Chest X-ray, PA view. Patient: 15 years old, sex M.
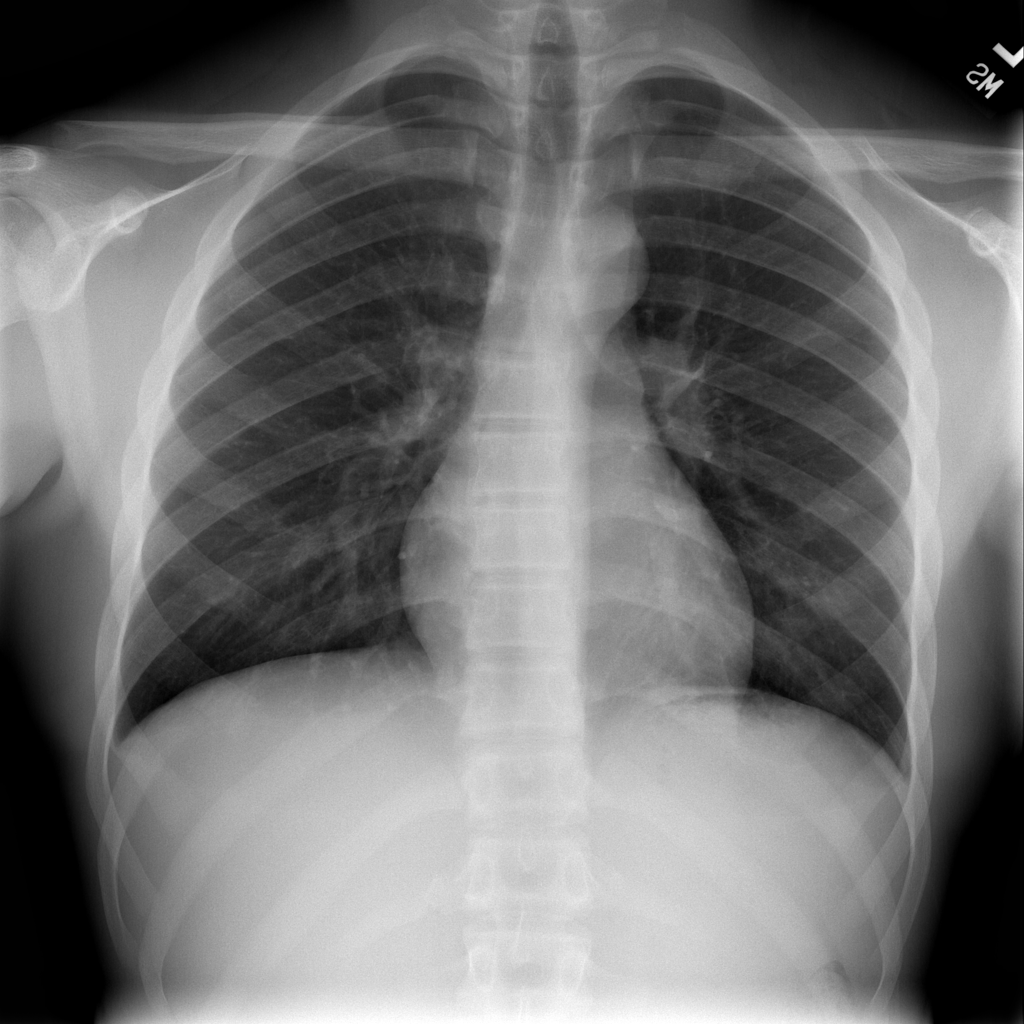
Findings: No Finding